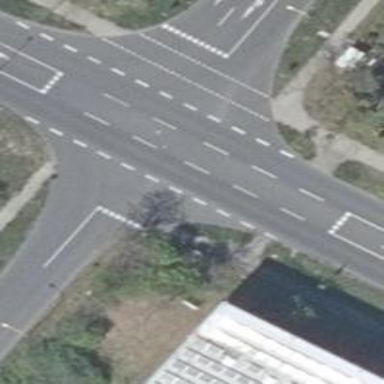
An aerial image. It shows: Tertiary road with asphalt surface.